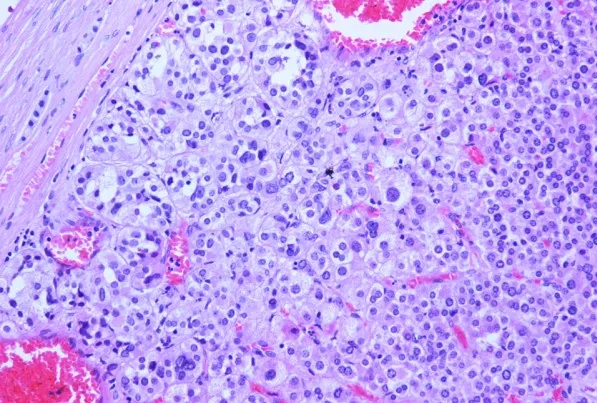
Histological section (H&E counterstain) of the adrenocortical neoplasm in the left adrenal gland, depicting cells with moderate to marked nuclear pleomorphism (magnification X200).
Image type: pathology (h&e)